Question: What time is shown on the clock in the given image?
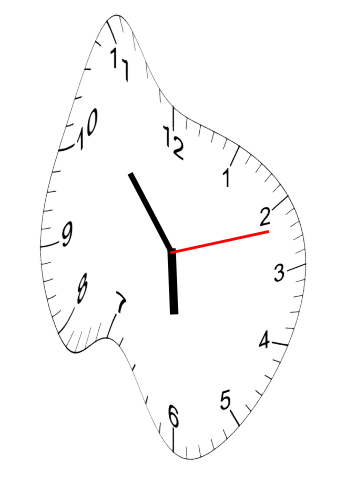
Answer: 05:53:12